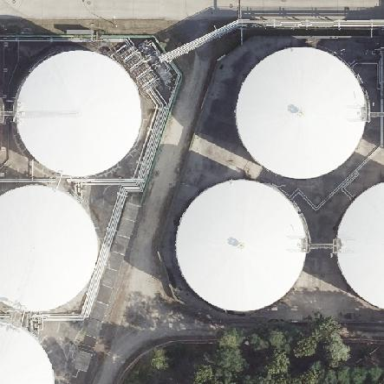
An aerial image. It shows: Storage tank which is man-made.